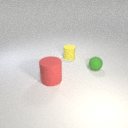
small yellow rubber cylinder to the left of small green rubber sphere